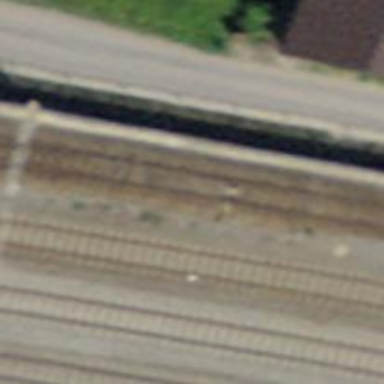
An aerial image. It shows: Railway yard with one track in service.